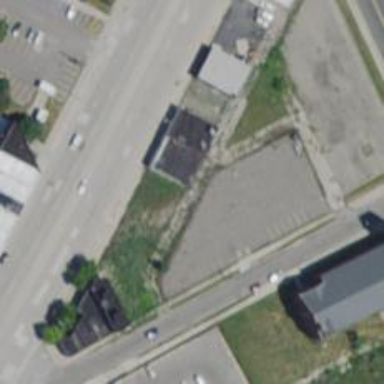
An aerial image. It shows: Alleyway designated as service road.